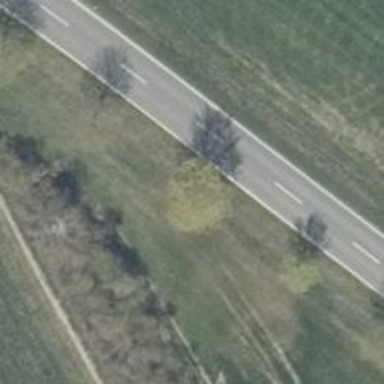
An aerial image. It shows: Avenue lined with deciduous broadleaved trees.